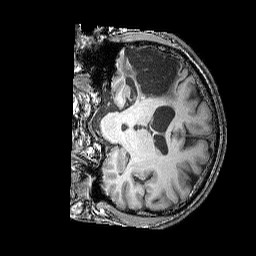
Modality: T1w
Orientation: coronal
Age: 54
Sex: male
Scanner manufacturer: siemens
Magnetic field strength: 3 T
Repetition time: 2.25 s
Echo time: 0.00415 s